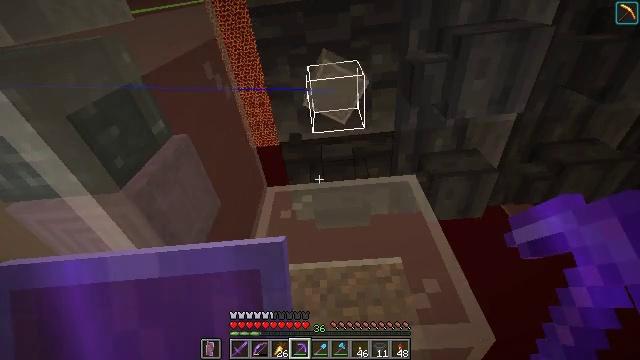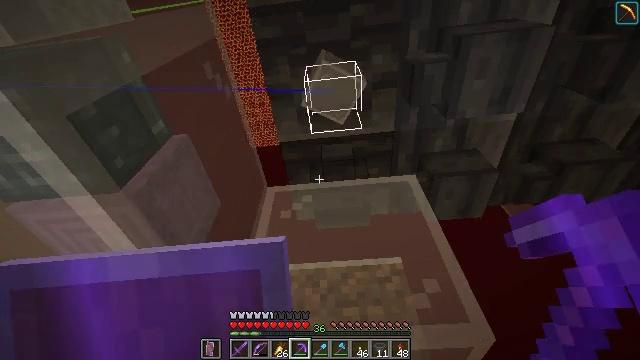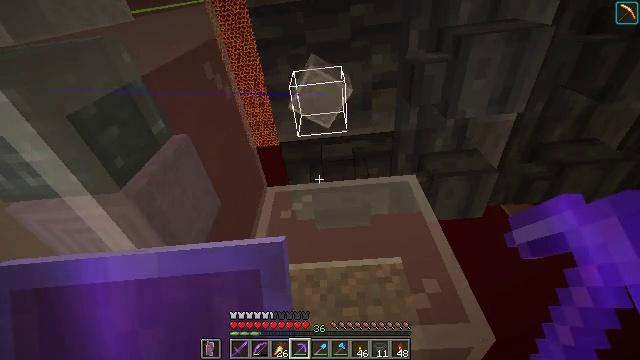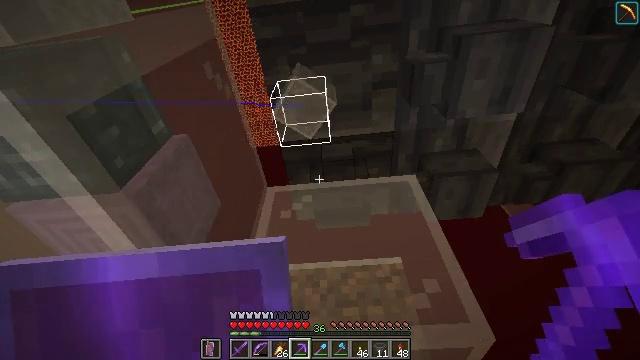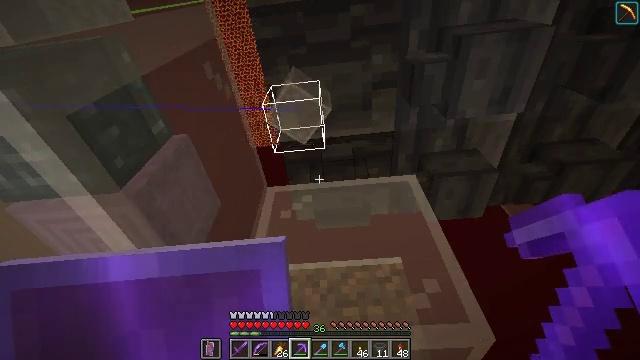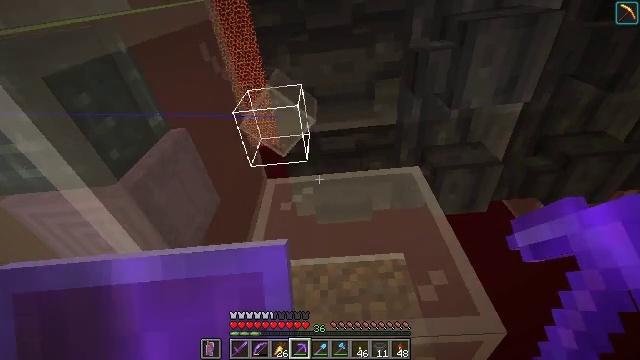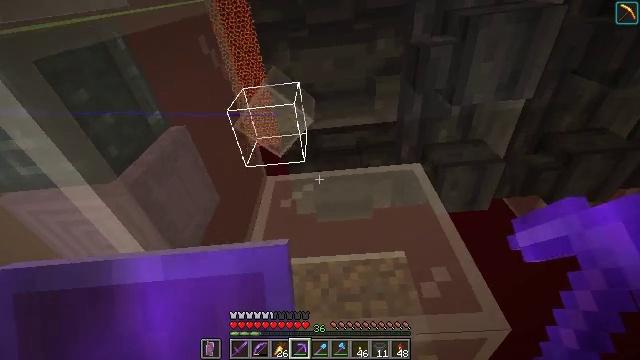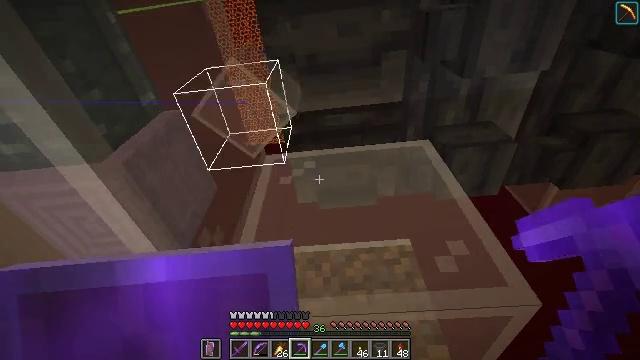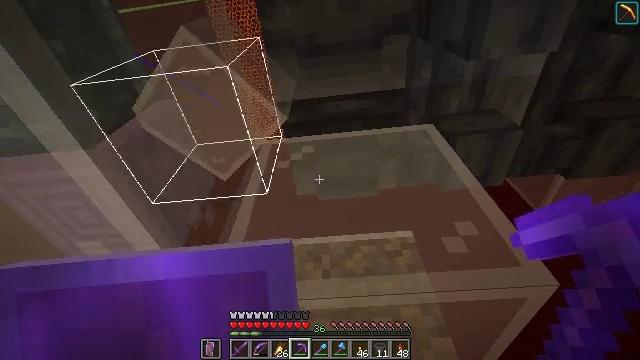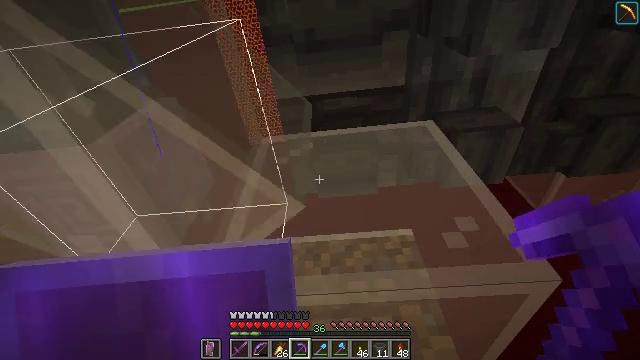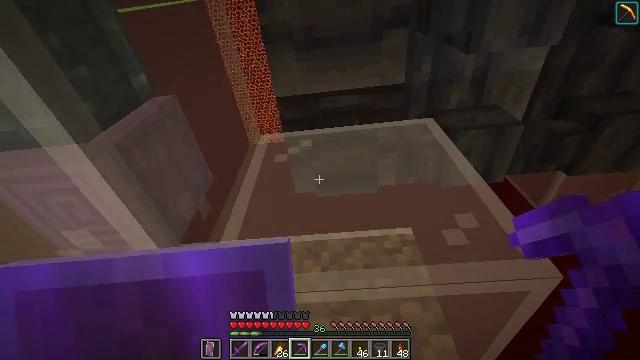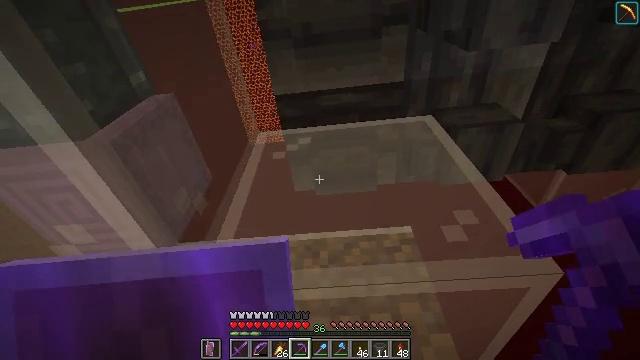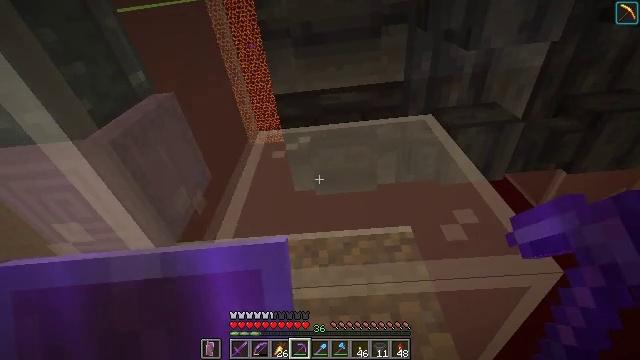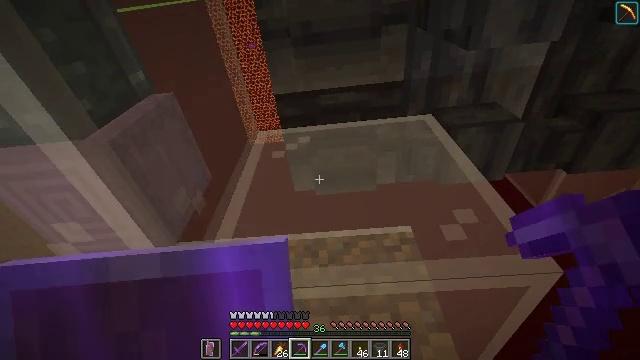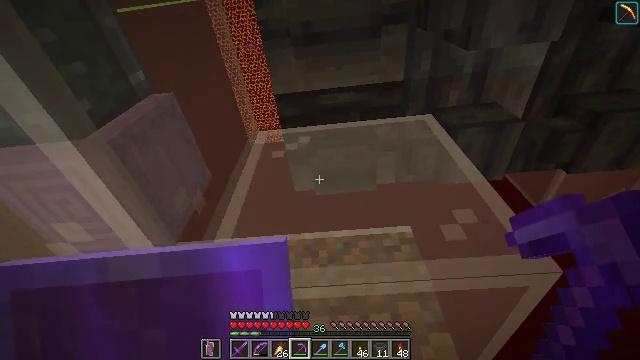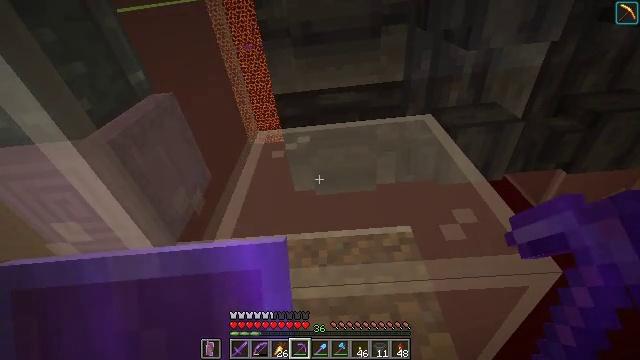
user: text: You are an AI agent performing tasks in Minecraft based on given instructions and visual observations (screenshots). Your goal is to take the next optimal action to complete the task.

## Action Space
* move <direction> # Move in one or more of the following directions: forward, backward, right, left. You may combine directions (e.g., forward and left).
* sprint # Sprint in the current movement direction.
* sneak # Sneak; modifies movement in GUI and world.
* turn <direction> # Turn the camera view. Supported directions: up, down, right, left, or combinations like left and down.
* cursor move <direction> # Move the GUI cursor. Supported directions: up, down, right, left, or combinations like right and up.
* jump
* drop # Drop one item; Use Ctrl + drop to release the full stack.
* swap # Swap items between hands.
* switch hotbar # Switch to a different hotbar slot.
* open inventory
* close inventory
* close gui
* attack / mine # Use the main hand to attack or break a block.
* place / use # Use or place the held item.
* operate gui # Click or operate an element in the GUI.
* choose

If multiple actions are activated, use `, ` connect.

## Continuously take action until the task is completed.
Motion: motion action
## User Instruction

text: Mine the white stained glass to recycle it.
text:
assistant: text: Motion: no_op
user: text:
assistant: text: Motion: no_op
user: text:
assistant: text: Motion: no_op
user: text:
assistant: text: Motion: no_op
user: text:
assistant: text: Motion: move forward
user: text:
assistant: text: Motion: move forward
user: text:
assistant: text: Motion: no_op
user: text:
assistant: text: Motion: no_op
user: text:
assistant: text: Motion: no_op
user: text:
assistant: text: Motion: no_op
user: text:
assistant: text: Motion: no_op
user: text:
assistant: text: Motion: no_op
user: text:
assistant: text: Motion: no_op
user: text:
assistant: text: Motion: no_op
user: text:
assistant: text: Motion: no_op
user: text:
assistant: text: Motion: no_op
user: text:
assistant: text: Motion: no_op
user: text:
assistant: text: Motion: no_op
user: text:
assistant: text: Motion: turn down
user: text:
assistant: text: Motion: turn right and down
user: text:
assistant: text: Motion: turn right and down
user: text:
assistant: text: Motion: turn left and down
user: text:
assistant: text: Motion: turn down
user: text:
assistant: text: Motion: turn down
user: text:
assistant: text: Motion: turn down
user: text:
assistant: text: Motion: turn right and down
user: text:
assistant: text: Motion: turn down
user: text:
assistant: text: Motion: no_op
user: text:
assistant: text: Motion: no_op
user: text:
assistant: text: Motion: no_op